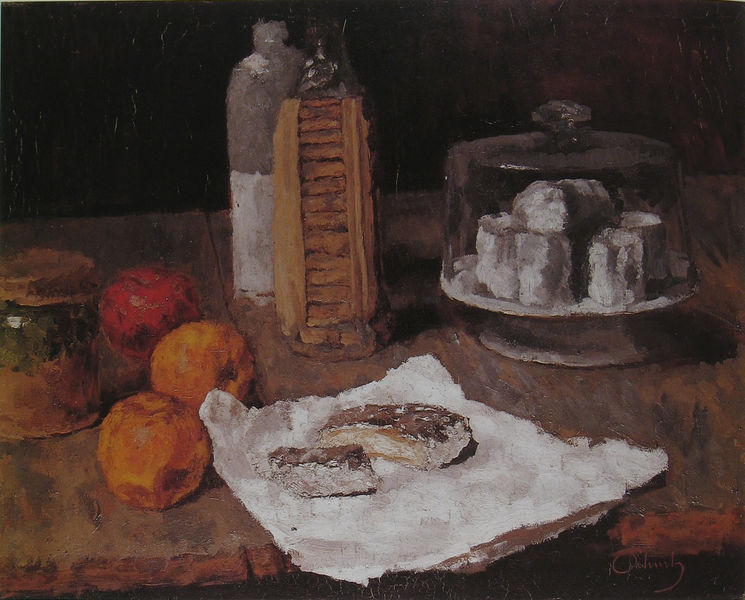
Titel: Stilleben mit Käse, Äpfeln und Flaschen
Künstler: Carl Schuch
Standort: Stuttgart
Institution: Staatsgalerie
Schlagwörter: dunkel, gemälde, schatten, weiß, cezanne, gelb, grob, grün, impressionismus, ocker, braun, frankreich, getränk, glas, grau, hell, holz, licht, orange, schwarz, skizze, tisch, zeichnung, obst, rot, tuch, haube, malerei, flasche, flaschen, trinken, wand, stehen, teller, signatur, öl, land, kontrast, früchte, keramik, stilleben, stillleben, ton, apfel, orangen, topf, äpfel, papier, liegen, kuppel, ölgemälde, essen, tafel, wein, duktus, einfach, brot, bretter, platte, kante, griff, roh, serviette, holztisch, vanitas, penis, deckel, memento mori, nahrung, hälften, dose, gefäss, ruß, milch, stücke, süsses, tischplatte, schimmel, gebäck, glocke, flüssigkeit, christus, paul cezanne, vordergund, dunkle, lecker, geruch, hunger, durchsichtig, pfirsich, pinselstriche, abendmahl, steingut, käse, schief, glasur, brotzeit, rillen, schutz, speck, riss, gepudert, etikett, marmelade, marmeladenglas, lebensmittel, kekse, tongefäss, speise, roter, glasflasche, apfelsinen, apfeläpfel, brie, camambert, camenbert, deftig, duktud, flache, flasch, fromage, fruchte, geob, geteilt, glasglocke, glashaube, glaß, glosche, halbleer, halbvoll, holz bretter, konserve, käseglocke, käsestücke, milchprodukte, molereiprodukte, molke, puderzucker, reibe, schimmelkäse, schnaps, steingutflasche, stinken, ummantelt, urz, verpackung, vesper, weichkäse, würzig, zerschnitten, zucker, teilen, früche, saft, asd, as, :d, oen, ansjd, dörrobs, oelfarbe, steinflasche, marmeldae